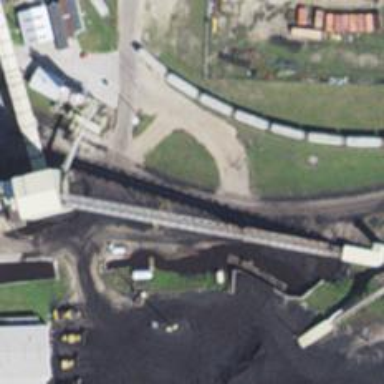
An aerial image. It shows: Rail spur service.